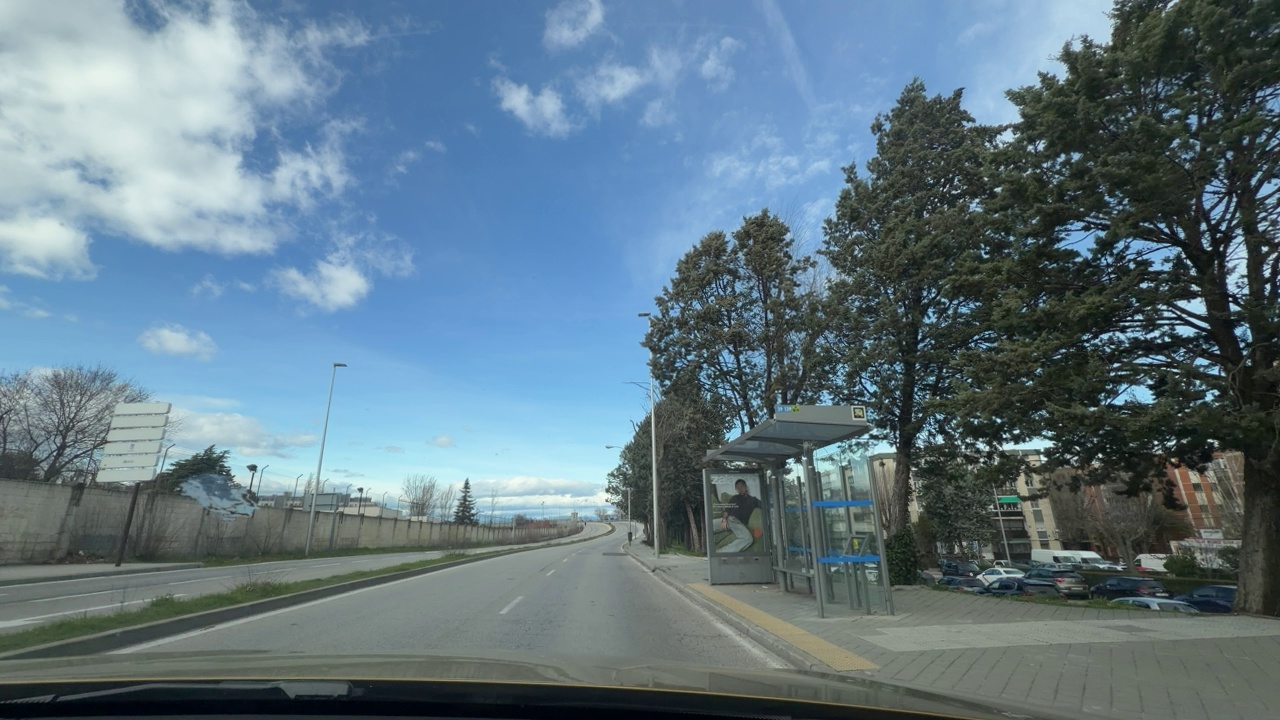
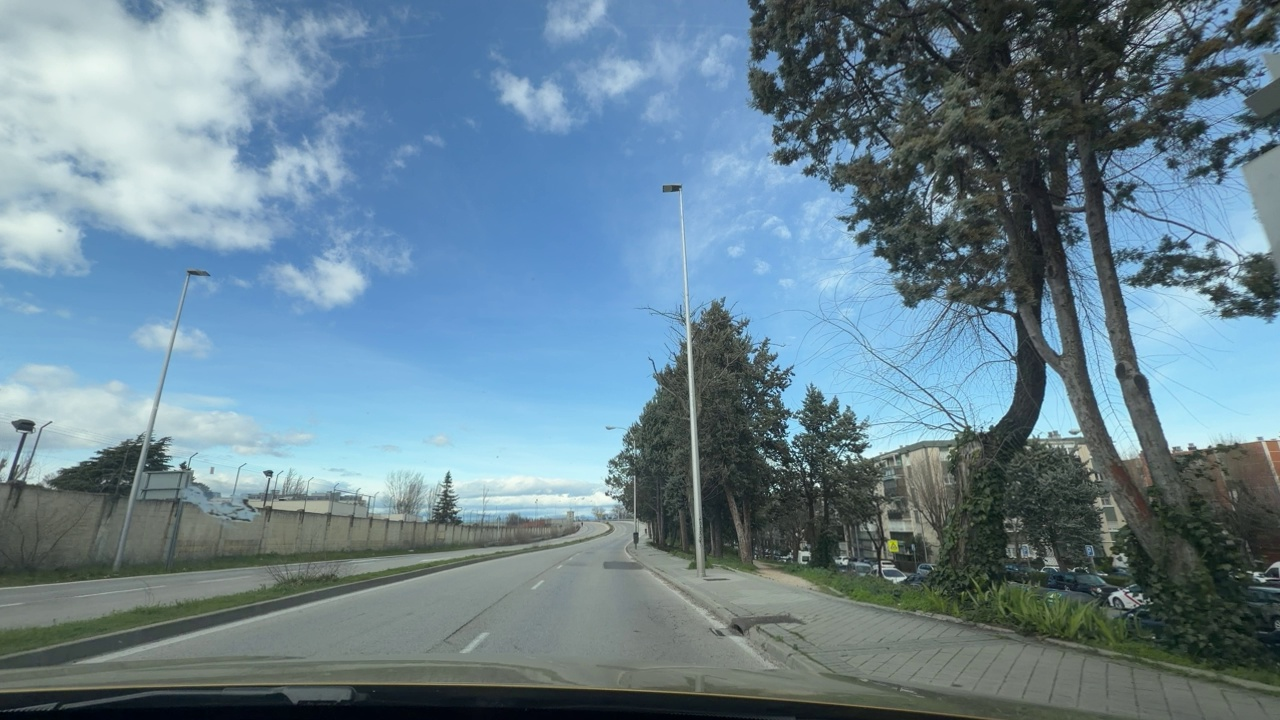
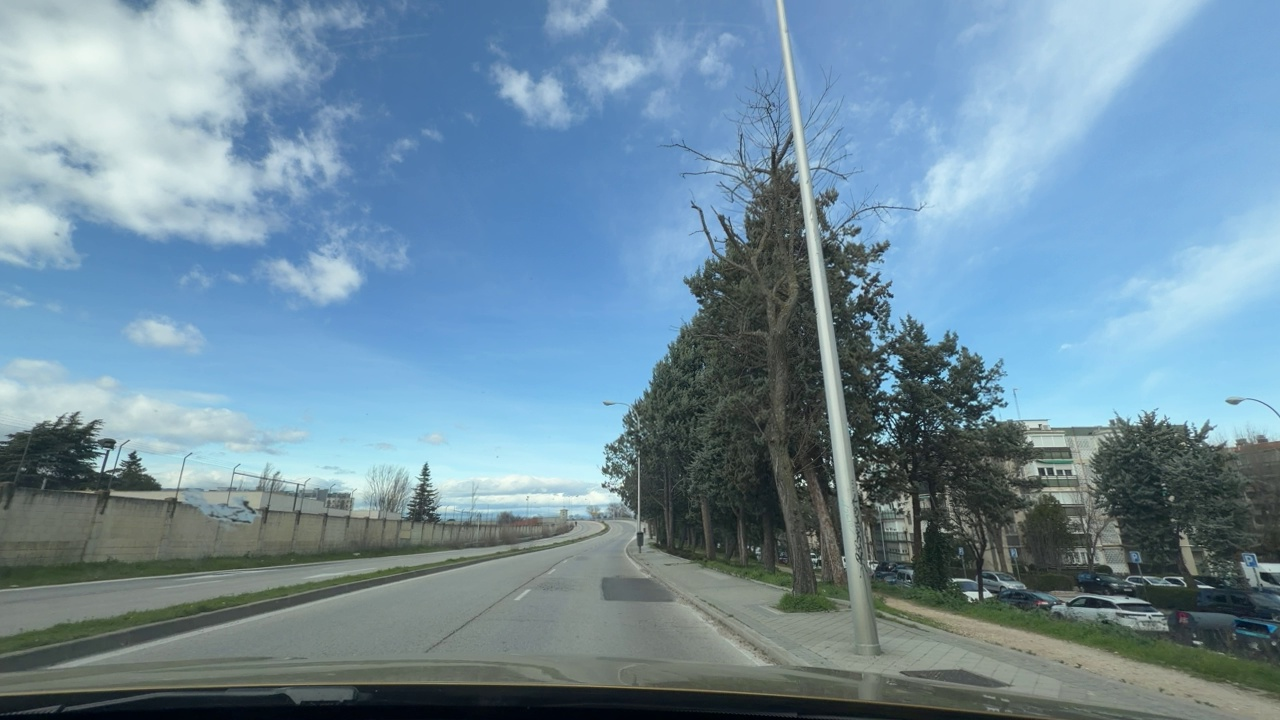
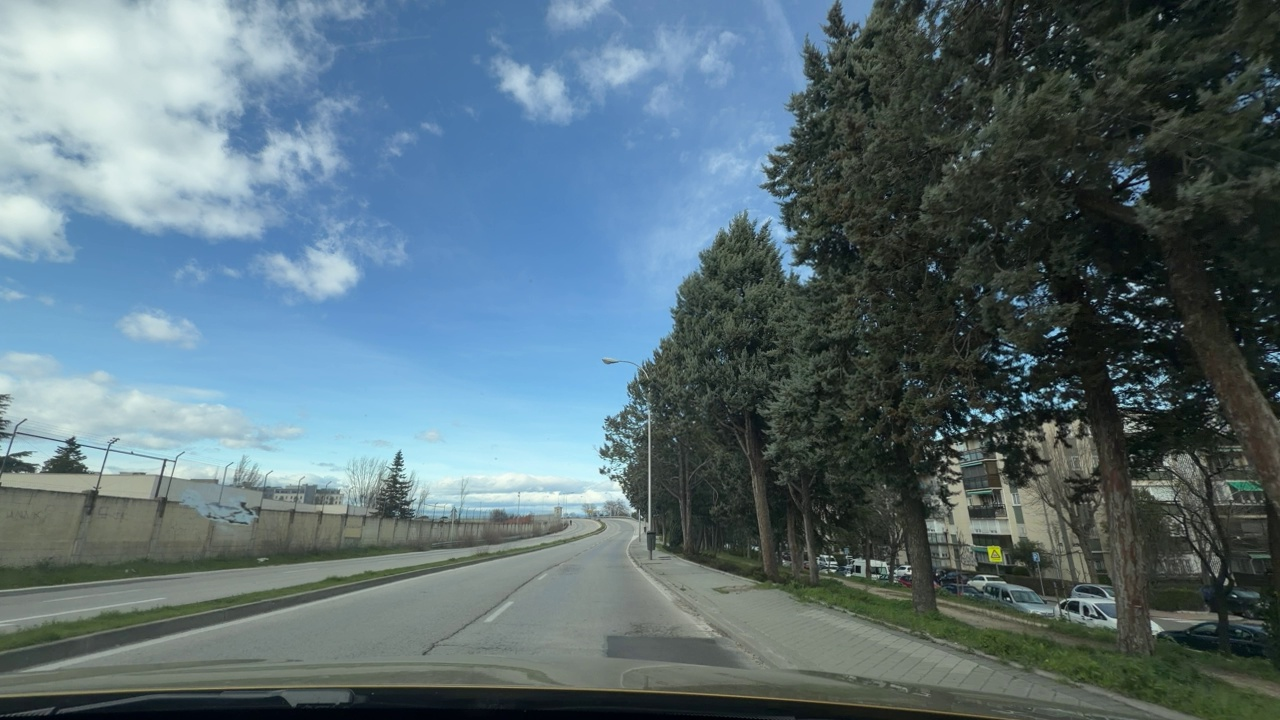
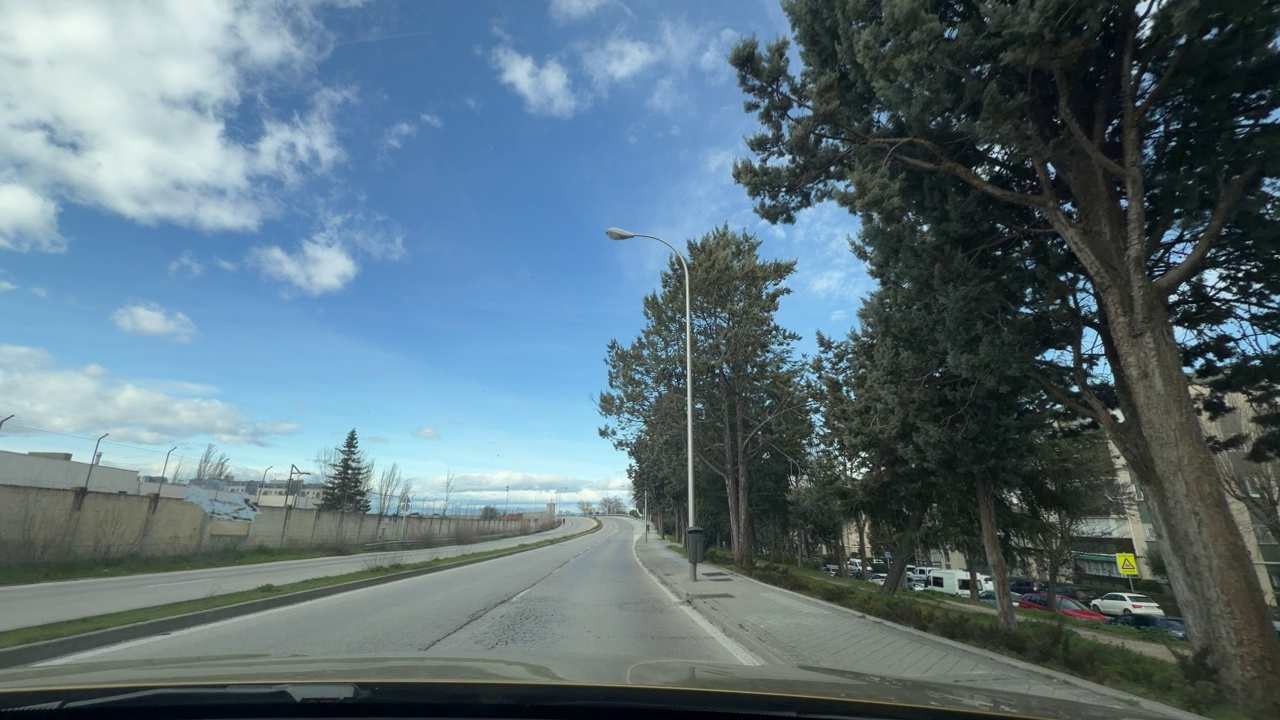
Situation: empty
Question: Is the ego vehicle decelerating due to dense traffic or congestion ahead?
Answer: No
Reasoning: The ego vehicle is maintaining his speed

Situation: empty
Question: Is a vehicle from an adjacent lane moving into the ego lane?
Answer: No
Reasoning: There are no cars around the ego car.

Situation: empty
Question: Has a vehicle merged into the ego lane directly ahead of the ego vehicle without any intermediate vehicle?
Answer: No
Reasoning: There are no cars around the ego vehicle

Situation: empty
Question: Is the ego vehicle currently inside a roundabout?
Answer: No
Reasoning: The ego vehicle is travelling in a straight road.